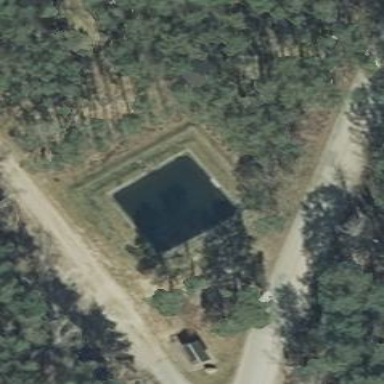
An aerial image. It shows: Reservoir of water serving as emergency fire water pond.